Question: I have a hard problem that need your help. I have a binary image that maintains some unwanted region (small white dot) and hole regions (in figure 1).My idea is that the first I will remove unwanted region by calculating area these region and then filter with small area value.At the second step, I fill in hole region to make clear image.What do you think best method to fill in hole region. Do you have any idea to resolve it. Could you help me implement it by matlab. Thank you so much. This is my reference code for remove unwanted region. But it need threshold term. You can download image test at <URL>
'''
function exImage=rmUnwantedRegion(Img,threshold)
lb = bwlabel(Img);
st = regionprops(lb, 'Area', 'PixelIdxList' );
toRemove = [st.Area] <threshold; % fix your threshold here
exImage = Img;
exImage( vertcat(st(toRemove).PixelIdxList ) ) = 0; % remove
end
'''

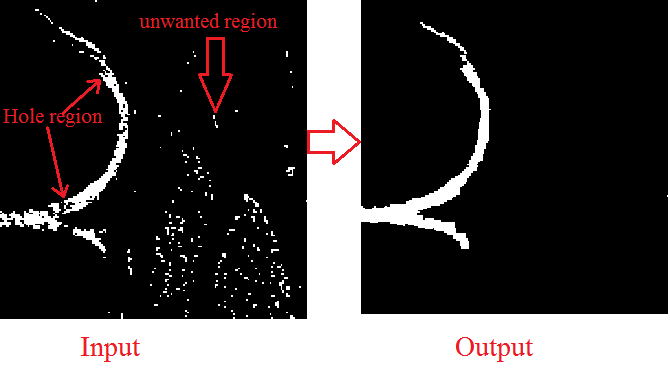
Answer: Here is an example implementation based on my comment:
'''
subplot(1,3,1), imshow(input);
title('Original Image');
'''
Calculating the opening of the image:
'''
openInput=bwareaopen(input, 20);
subplot(1,3,2), imshow(bwareaopen(input, 20));
title('Opened Image');
'''
And the subsequent closing:
'''
ClosedInput = imclose(openInput,ones(10));
subplot(1,3,3), imshow(ClosedInput);
title('Closed Image');
'''
Result: